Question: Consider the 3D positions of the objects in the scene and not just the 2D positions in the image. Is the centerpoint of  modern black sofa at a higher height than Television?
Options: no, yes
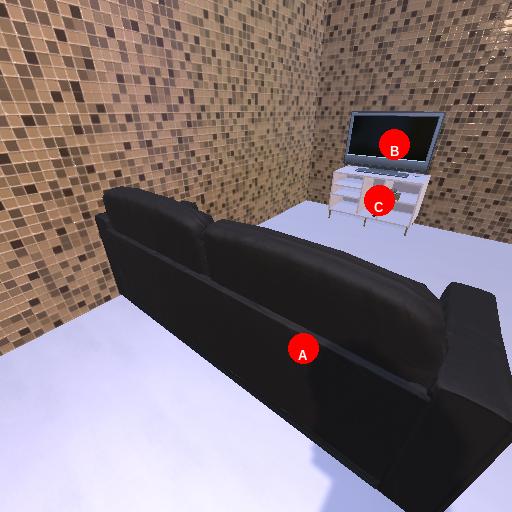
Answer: no